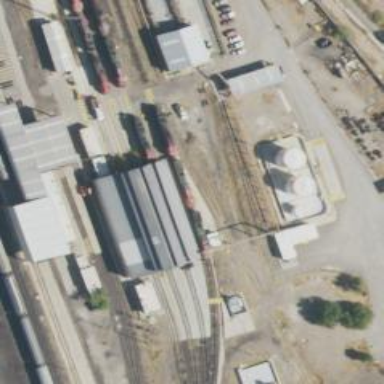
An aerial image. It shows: Railway siding for service.